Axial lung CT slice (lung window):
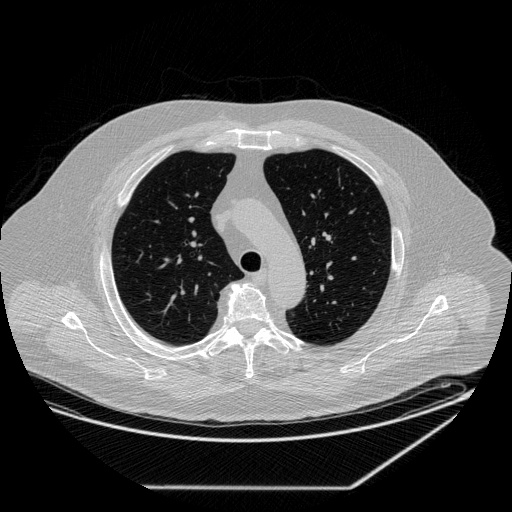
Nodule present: no